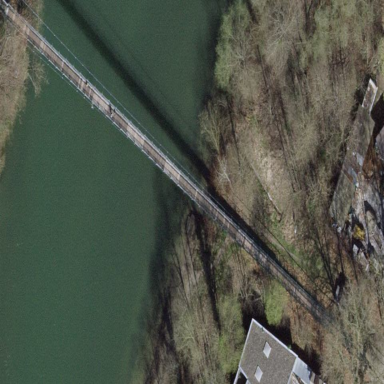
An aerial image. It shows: Man-made bridge.